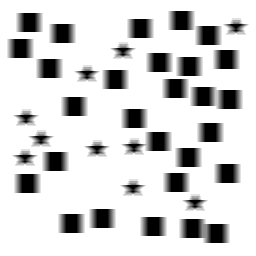
Squares: 28
Triangles: 0
Stars: 10
Total shapes: 38